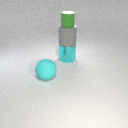
large cyan metal cylinder below small green rubber cylinder